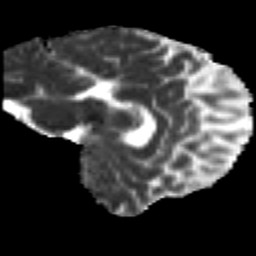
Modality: MD
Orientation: sagittal
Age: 33
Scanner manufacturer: siemens
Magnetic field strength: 3 T
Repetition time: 2.2 s
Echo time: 0.084 s